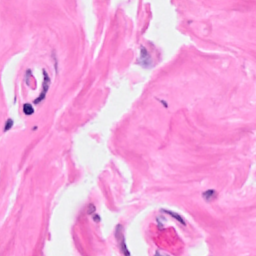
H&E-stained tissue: Breast